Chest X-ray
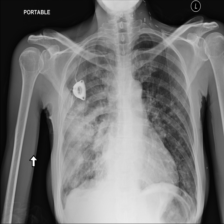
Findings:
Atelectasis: negative
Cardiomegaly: negative
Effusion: negative
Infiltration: negative
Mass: negative
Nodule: negative
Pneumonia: negative
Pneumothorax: negative
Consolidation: negative
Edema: negative
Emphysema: negative
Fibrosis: negative
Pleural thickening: negative
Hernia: negative